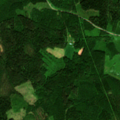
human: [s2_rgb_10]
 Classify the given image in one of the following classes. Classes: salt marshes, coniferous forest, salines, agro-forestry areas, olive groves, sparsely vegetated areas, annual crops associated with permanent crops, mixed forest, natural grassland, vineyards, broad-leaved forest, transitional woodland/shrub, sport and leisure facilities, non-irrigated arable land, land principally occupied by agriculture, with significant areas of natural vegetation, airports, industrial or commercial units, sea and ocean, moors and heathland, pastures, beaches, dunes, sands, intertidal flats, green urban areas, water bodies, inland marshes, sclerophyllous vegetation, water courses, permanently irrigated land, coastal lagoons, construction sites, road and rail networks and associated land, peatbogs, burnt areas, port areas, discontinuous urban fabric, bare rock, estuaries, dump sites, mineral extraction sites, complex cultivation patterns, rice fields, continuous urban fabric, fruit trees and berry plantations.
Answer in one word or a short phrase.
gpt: land principally occupied by agriculture, with significant areas of natural vegetation, broad-leaved forest, coniferous forest, mixed forest